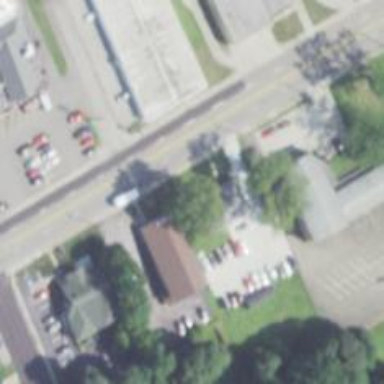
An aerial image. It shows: Healthcare clinic.